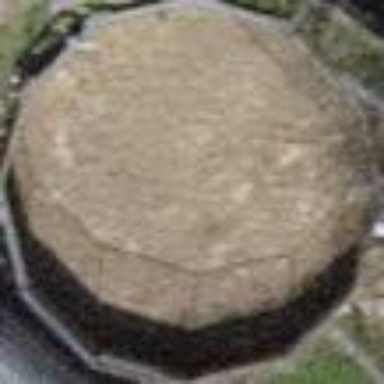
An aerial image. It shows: Storage tank with man-made structure.